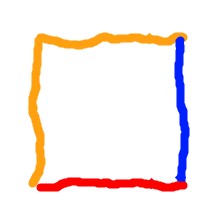
Shape: square